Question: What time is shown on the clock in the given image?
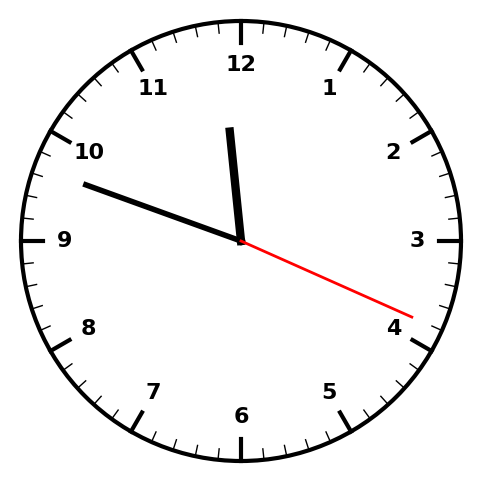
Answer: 11:48:19